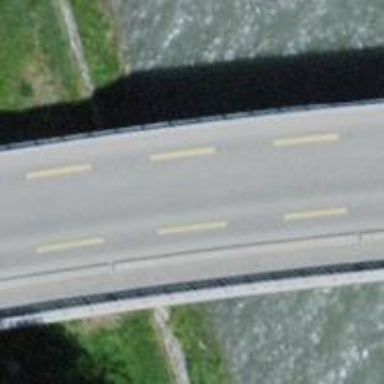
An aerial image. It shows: Unclassified road with bridge that has designated cycle lane.